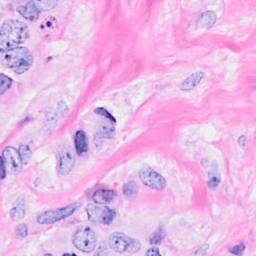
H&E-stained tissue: Breast